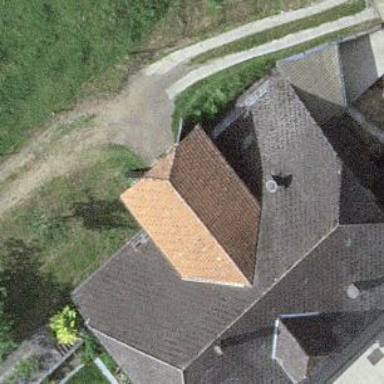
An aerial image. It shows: Farm building.